Interaction volume radius: 5 \u00c5
Interaction volume height: 30 \u00c5
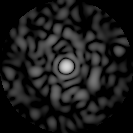
Disorder parameter: 0.8424